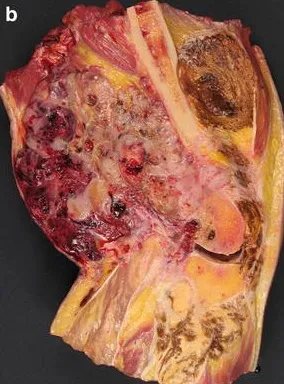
B; On macroscopy a multinodular lesion was evident in the leg and in the thigh showing variegated colour.
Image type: radiology (ct)